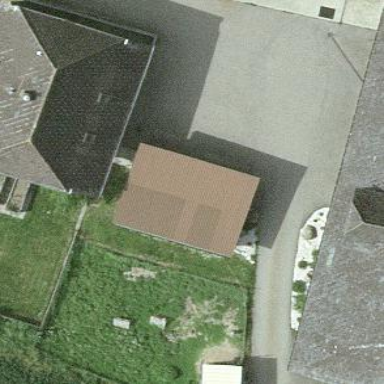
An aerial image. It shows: Garage.